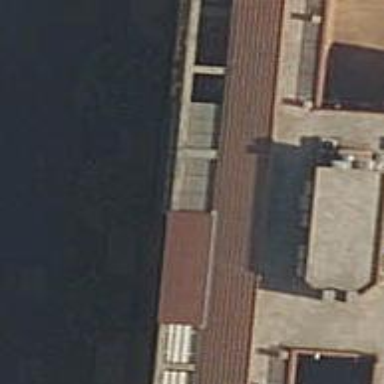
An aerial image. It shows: Restaurant.